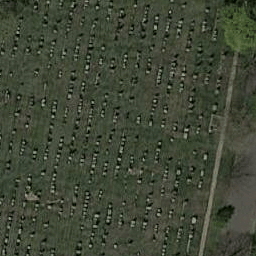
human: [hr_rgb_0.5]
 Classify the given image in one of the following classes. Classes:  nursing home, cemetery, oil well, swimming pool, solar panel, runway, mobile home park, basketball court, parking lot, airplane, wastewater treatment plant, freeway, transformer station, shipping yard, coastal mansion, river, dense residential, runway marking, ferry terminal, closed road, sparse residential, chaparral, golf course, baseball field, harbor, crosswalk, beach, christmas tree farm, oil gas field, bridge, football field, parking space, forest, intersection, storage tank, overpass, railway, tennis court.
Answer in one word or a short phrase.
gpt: cemetery